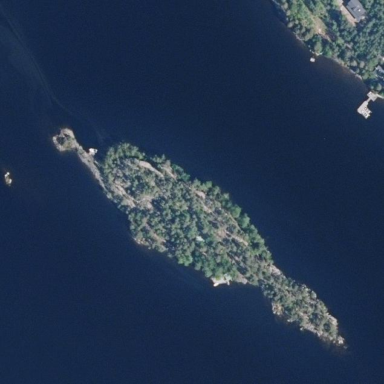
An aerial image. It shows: Islet.